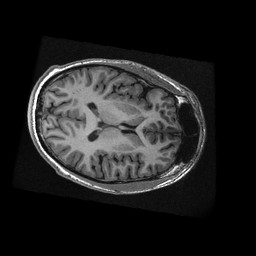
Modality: T1w
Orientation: axial
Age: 23
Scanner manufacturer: ge
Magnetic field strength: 3 T
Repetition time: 0.008424 s
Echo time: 0.003104 s